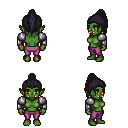
a pixel art fantasy rpg character, female body template, orc, green skin, steel arm armor, magenta pants, raven long topknot hairstyle, four views (front, back, left, right), 2x2 character sprite sheet, small pixel art, hard edges, no anti-aliasing